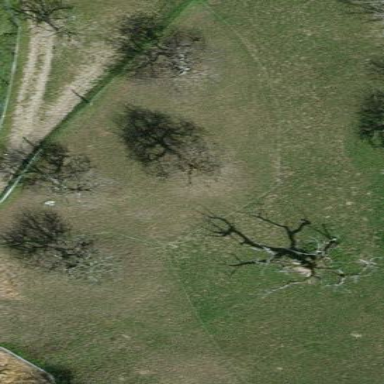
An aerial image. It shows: Beautiful meadow.